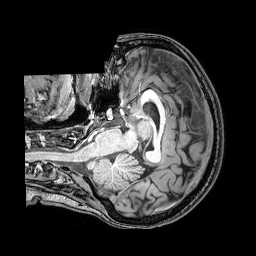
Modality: T1w
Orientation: axial
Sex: female
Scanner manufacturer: philips
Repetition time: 0.008206 s
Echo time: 0.00376 s